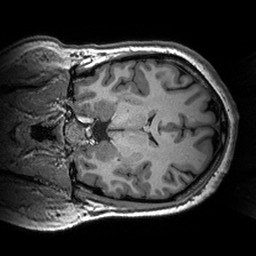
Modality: T1w
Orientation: coronal
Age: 31
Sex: male
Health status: healthy
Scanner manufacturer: siemens
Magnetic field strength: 3 T
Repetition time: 2.53 s
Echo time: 0.00288 s